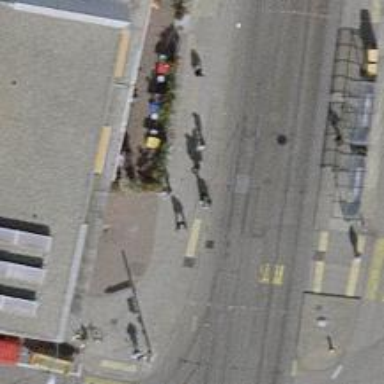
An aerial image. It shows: Railway crossing.